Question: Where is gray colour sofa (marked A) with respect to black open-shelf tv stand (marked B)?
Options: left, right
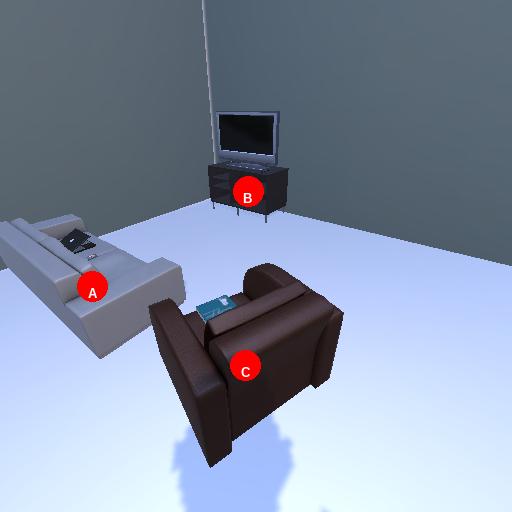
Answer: left